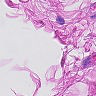
Metastatic tissue present: no